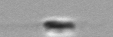
Label: flagellate_morphotype3